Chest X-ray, PA view. Patient: 26 years old, sex M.
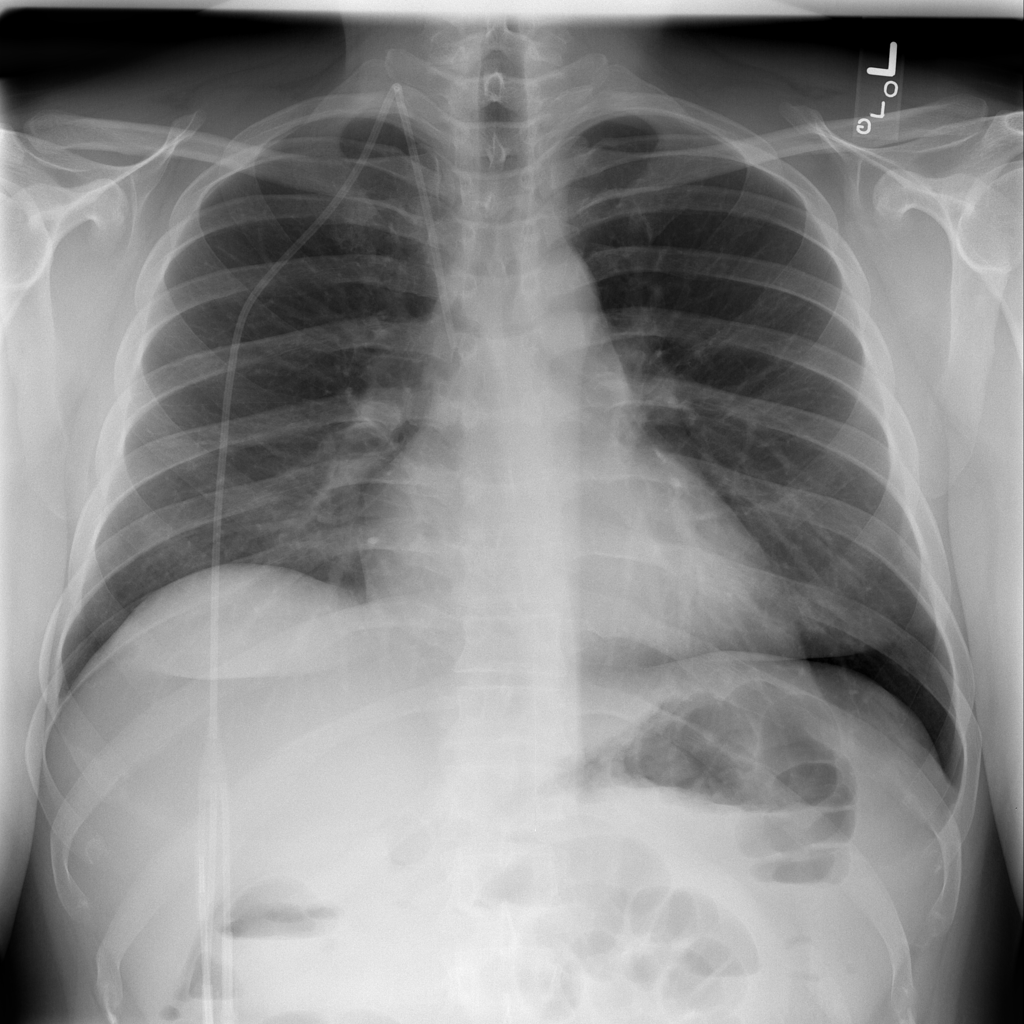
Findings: No Finding